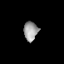
Tissue: skin
Cell type: Fibroblasts
Senescence score: 0.7893
Nuclear area (px): 264
Mean DAPI intensity: 159.095